Field crop: maize
Growth stage: 2
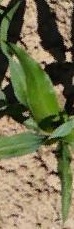
Species: maize